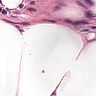
Metastatic tissue present: no